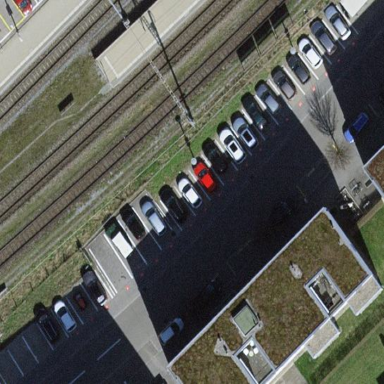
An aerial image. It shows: Park and ride parking facility with surface parking.